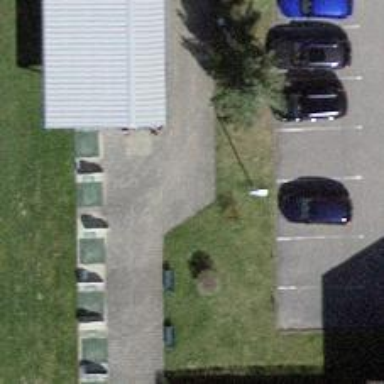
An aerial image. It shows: Path made of paving stones.